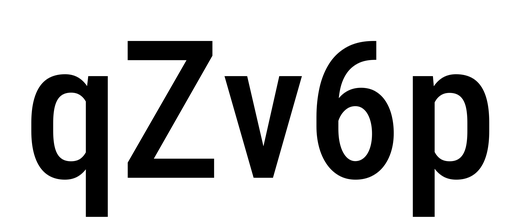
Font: Roboto_Condensed_Medium